Question: I want to have three curves on the same plot with different parameter alpha.
'''
curve(sin(x), from = 1, to = 3, lty = 1, ylim = c(-1, 1))
curve(sin(2 * x), add = TRUE, lty = 2)
curve(sin(3 * x), add = TRUE, lty = 3)
legend("topright", legend = expression(paste(alpha, " = ", c(1, 2, 3))), lty = 1:3)
'''
In the legend, I want to have three lines with alplha = 1, alpha = 2, alpha = 3. How do I make it correct?

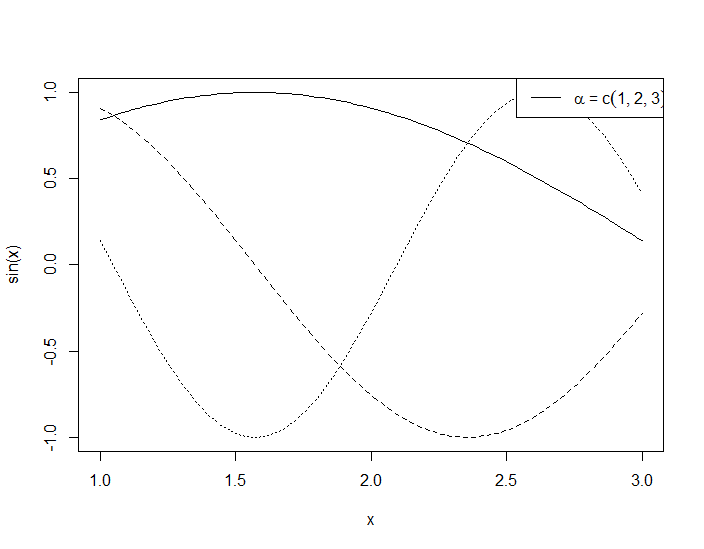
Answer: The better, looped answer comes from <URL> and user20650.
The 'expression' function is quite tricky but in conjunction with 'substitute' you can use 'sapply' to loop:
'''
curve(sin(x), from = 1, to = 3, lty = 1, ylim = c(-1, 1))
curve(sin(2 * x), add = TRUE, lty = 2)
curve(sin(3 * x), add = TRUE, lty = 3)
legend("topright",
legend = sapply(1:3, function(x) as.expression(substitute(alpha == B,
list(B = as.name(x))))),
lty = 1:3)
'''
'''
curve(sin(x), from = 1, to = 3, lty = 1, ylim = c(-1, 1))
curve(sin(2 * x), add = TRUE, lty = 2)
curve(sin(3 * x), add = TRUE, lty = 3)
legend("topright", legend = c(expression(paste(alpha, " = ", 1)),
expression(paste(alpha, " = ", 2)),
expression(paste(alpha, " = ", 3))), lty = 1:3)
'''